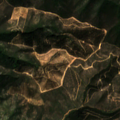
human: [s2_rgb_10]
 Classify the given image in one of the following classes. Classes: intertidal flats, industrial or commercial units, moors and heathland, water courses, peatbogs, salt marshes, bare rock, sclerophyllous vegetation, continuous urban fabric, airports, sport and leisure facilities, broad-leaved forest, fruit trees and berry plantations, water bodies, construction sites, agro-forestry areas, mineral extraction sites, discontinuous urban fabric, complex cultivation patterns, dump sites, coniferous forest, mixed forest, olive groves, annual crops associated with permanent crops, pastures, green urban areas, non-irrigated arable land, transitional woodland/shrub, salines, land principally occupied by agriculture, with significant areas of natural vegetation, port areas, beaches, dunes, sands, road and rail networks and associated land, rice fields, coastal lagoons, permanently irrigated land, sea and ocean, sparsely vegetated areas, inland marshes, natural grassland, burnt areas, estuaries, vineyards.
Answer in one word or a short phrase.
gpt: broad-leaved forest, sclerophyllous vegetation, transitional woodland/shrub